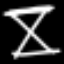
Label: hourglass